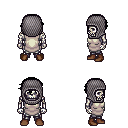
a pixel art fantasy rpg character, male body template, skeleton, white tunic, metal pants, black short bangs hairstyle, chain hood, brown shoes, four views (front, back, left, right), 2x2 character sprite sheet, small pixel art, hard edges, no anti-aliasing